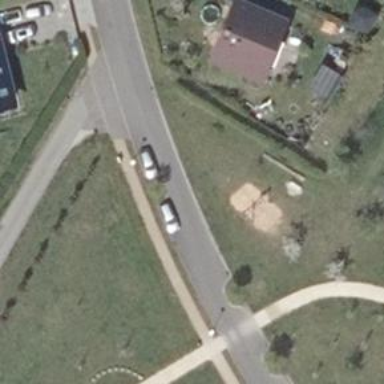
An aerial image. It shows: Playground with swings.